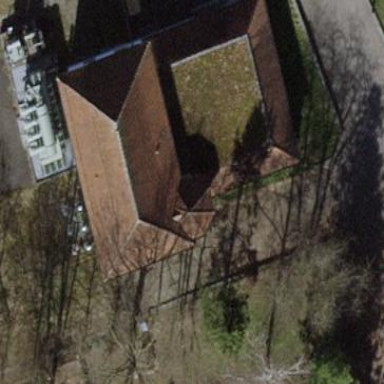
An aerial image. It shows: House with power switchgear.